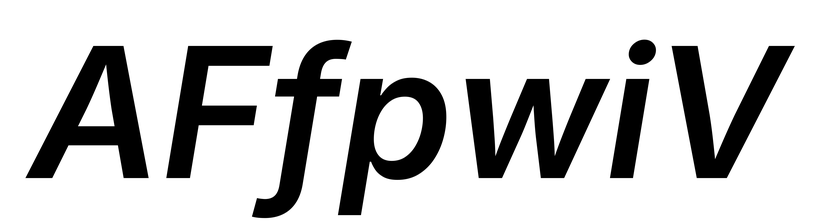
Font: Inter-Italic_SemiBold_Italic